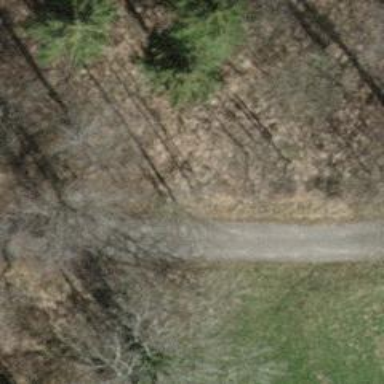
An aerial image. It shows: Compacted track road with grade1 tracktype.